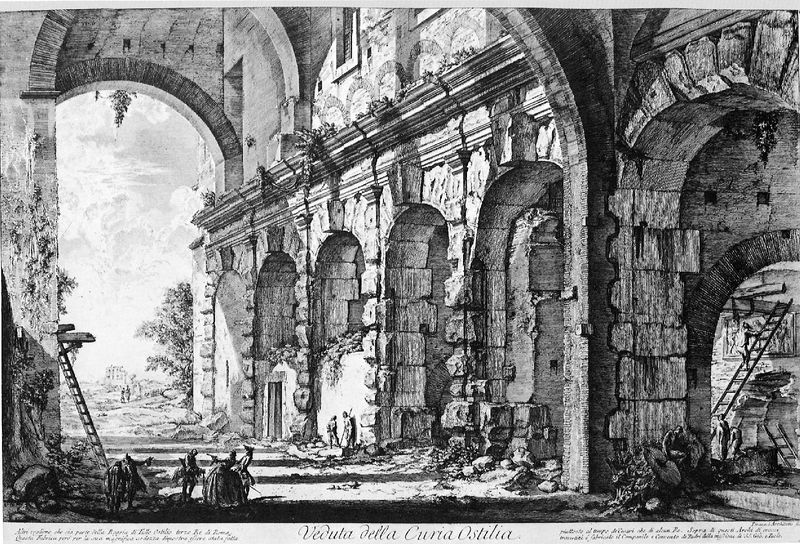
Titel: Traktat: Vedute di Roma
Künstler: Giovanni Battista Piranesi
Schlagwörter: baum, mann, menschen, stadt, frau, grau, männer, säulen, zeichnung, ausblick, gebäude, gras, tiere, architektur, stein, steine, pflanzen, kinder, pferd, pferde, ranken, bogen, italien, verlassen, mauer, leiter, bögen, verfall, gang, ruine, gewölbe, radierung, stich, lanschaft, pfers, himel, rundung, unordnung, archäologie, schwrzweiß, italienisch, leitern, archäologen, gesindel, possen